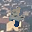
Label: 4